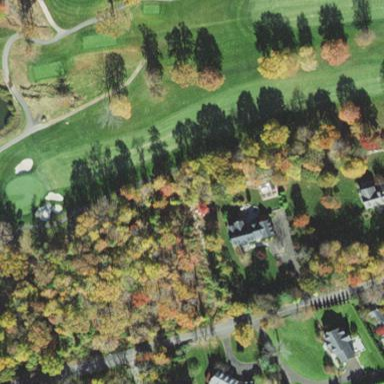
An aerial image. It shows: Golf fairway surrounded by grass.